Current action and preconditions to check: path_clear

Your task: For each precondition in the list above, predict whether it will hold at this action.

Consider the current scene as observed from the mobile robot's camera, and analyze the predicted future states of all dynamic agents (e.g., people, animals, vehicles, or any moving entities) within the NEXT SECOND.

IMPORTANT: Only answer "very likely" if you are absolutely certain—based on strong, clear evidence—that a dynamic agent will violate the precondition in the predicted future state. Do NOT answer "very likely" for unlikely, ambiguous, or low-probability risks.

Ask yourself for each precondition: Is there a high probability, with clear and convincing evidence, that the predicted future states of any dynamic agent will interfere with the predicted future state of the currently executing action within the NEXT SECOND, causing that precondition to fail?

Assess the risk level based on these predictions. Use "likely" or "very likely" if motions create a clear risk of interference.

Use "neutral" or "improbable" if agents are nearby but their predicted paths are clearly diverging or non-conflicting.

Failure Risk Categories: "very improbable", "improbable", "neutral", "likely", "very likely"

Answer Format: Output ONLY the probability_of_failure value from these categories: "very improbable", "improbable", "neutral", "likely", "very likely"

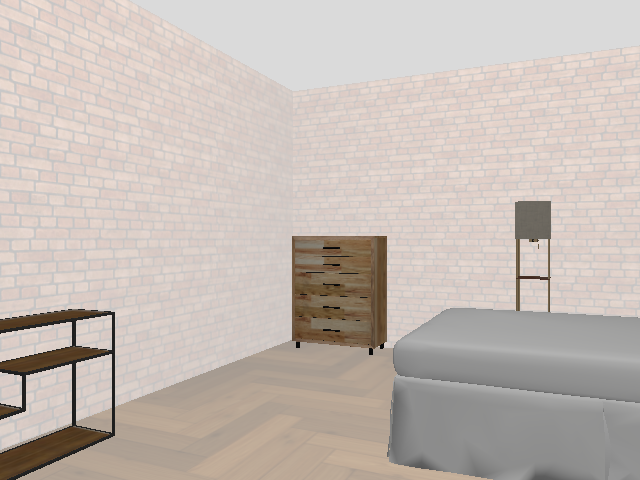

Answer: very improbable